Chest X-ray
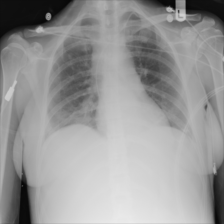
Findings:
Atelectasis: negative
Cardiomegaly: negative
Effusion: negative
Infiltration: negative
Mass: negative
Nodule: negative
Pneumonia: negative
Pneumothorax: negative
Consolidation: negative
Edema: negative
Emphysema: negative
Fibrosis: negative
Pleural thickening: negative
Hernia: negative